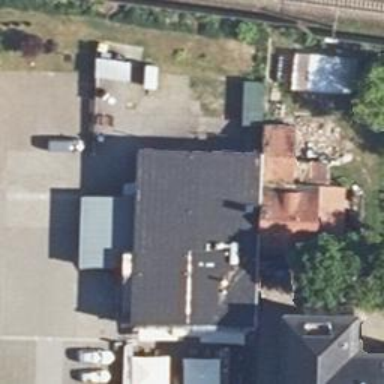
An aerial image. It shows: Guest house building.